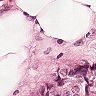
Metastatic tissue present: yes